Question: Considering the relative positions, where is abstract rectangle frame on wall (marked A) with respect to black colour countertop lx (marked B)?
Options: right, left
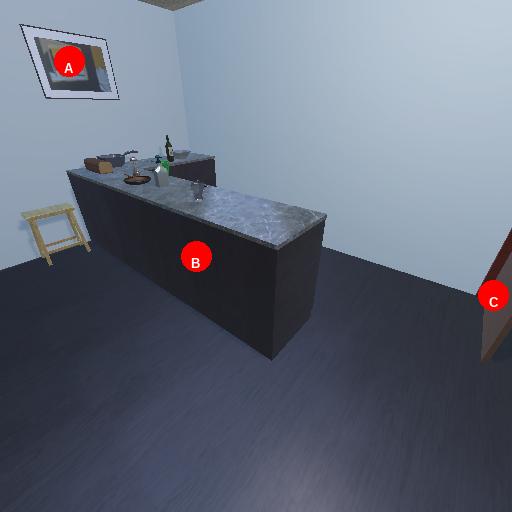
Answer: right